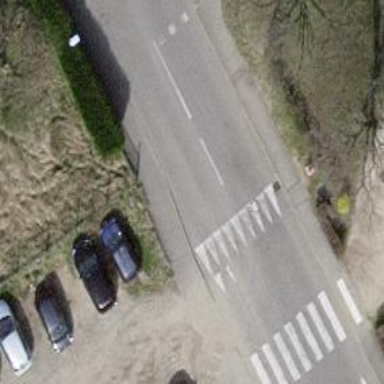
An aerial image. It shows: Bump for traffic calming.